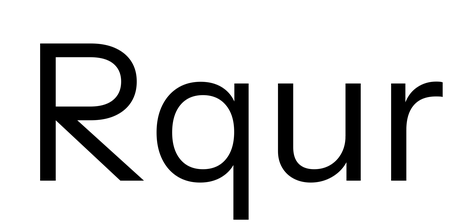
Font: InstrumentSans_Regular